Question: I want to include a PieChart subplot over a JFree BarChart. The idea is represent how many items are included in the chart vs the total number of items to see how long is the Long Tail.
Here you can a sample image. How can I build something similar with JFreeChart?

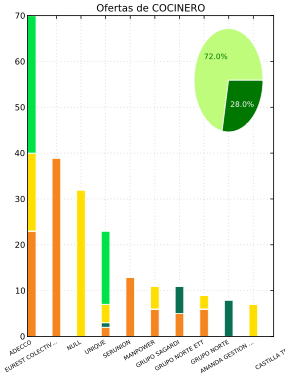
Answer: You can create a 'BufferedImage' from any chart using <URL>.